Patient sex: M
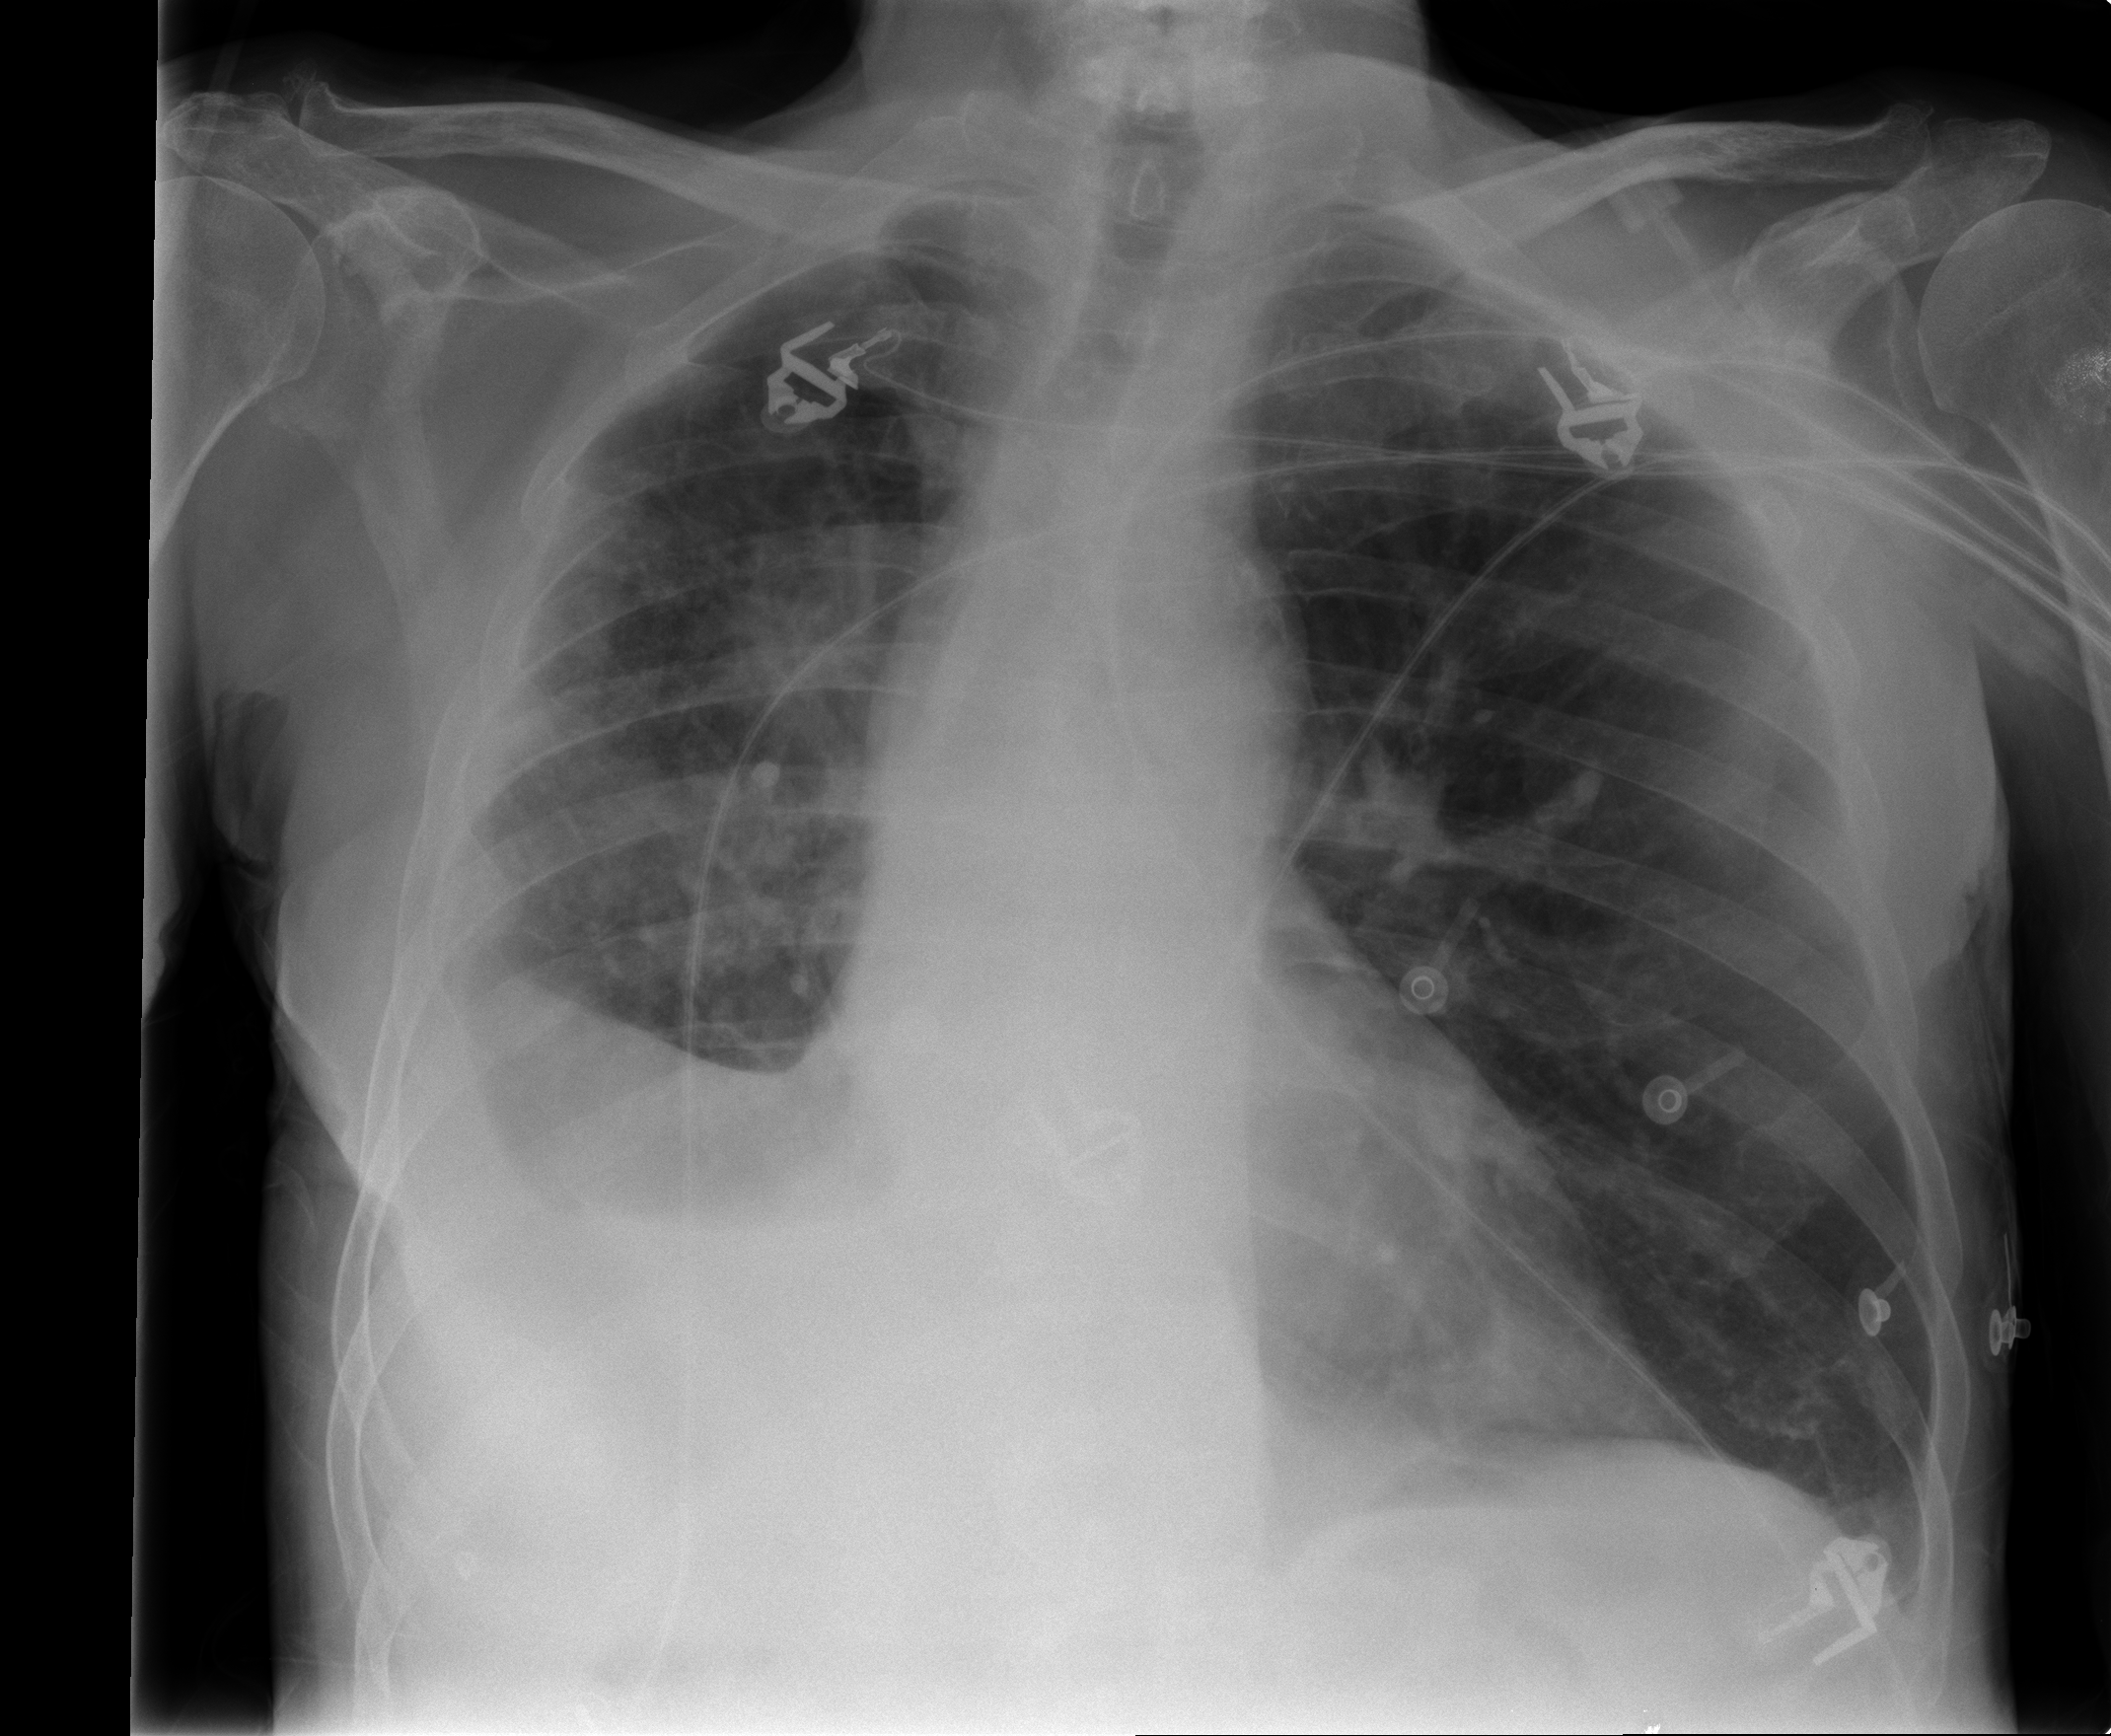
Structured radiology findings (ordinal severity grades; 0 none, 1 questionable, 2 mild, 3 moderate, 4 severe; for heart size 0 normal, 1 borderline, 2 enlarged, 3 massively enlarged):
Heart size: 0
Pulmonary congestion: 0
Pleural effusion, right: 2
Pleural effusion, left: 0
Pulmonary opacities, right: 2
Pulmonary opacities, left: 0
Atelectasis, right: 2
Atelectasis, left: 0